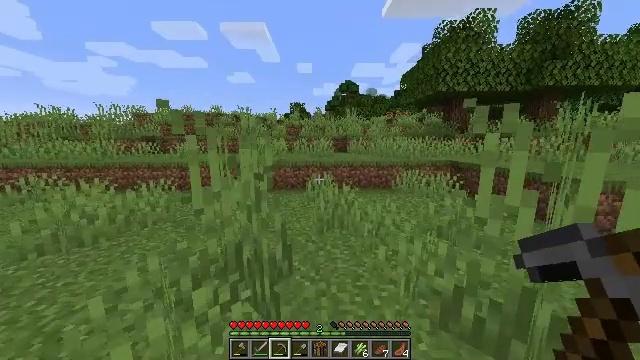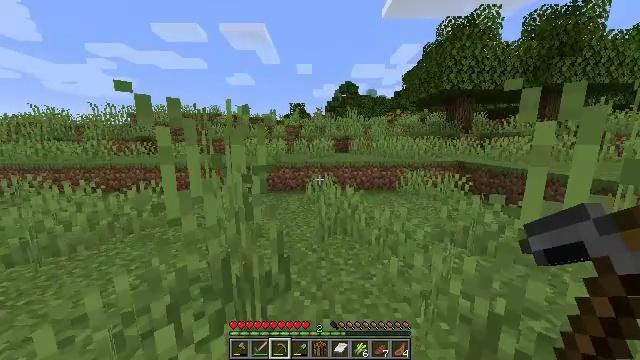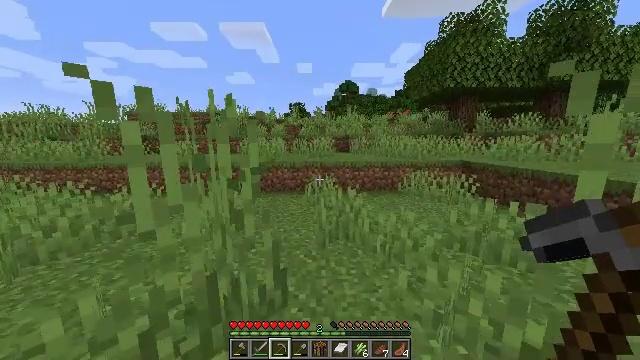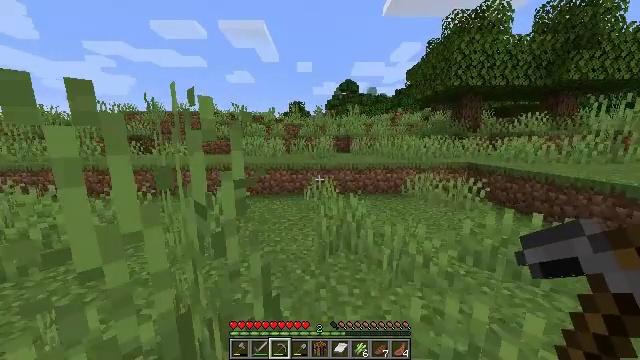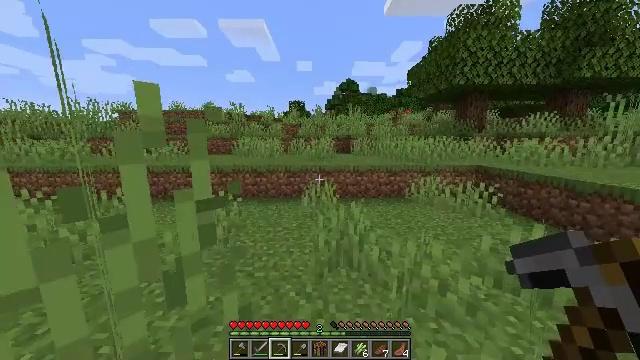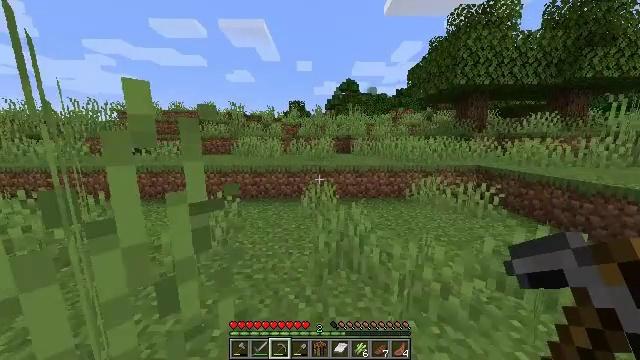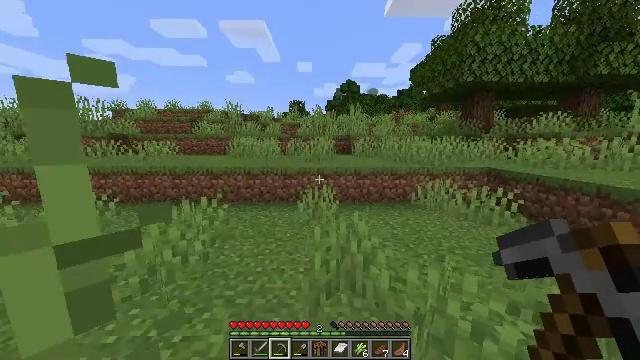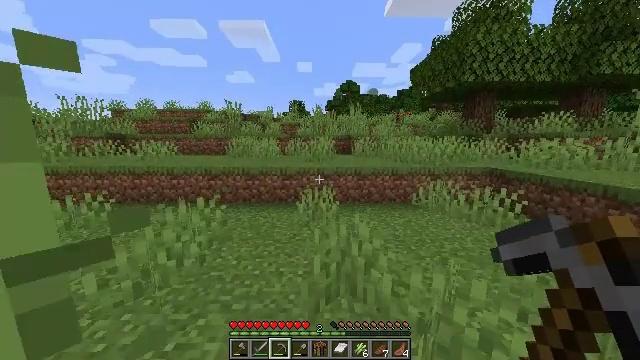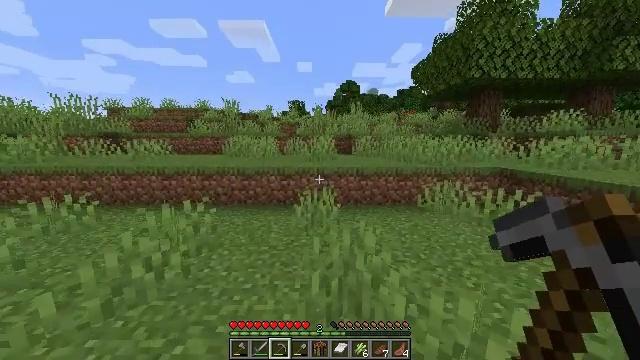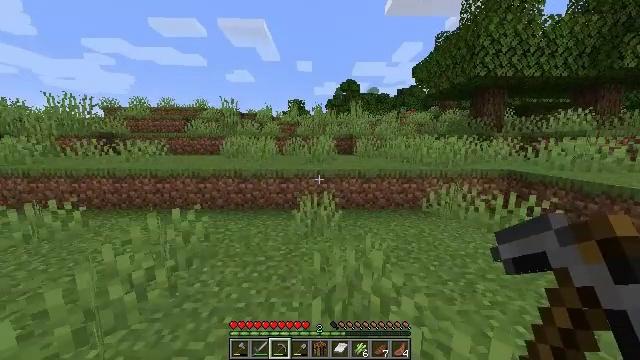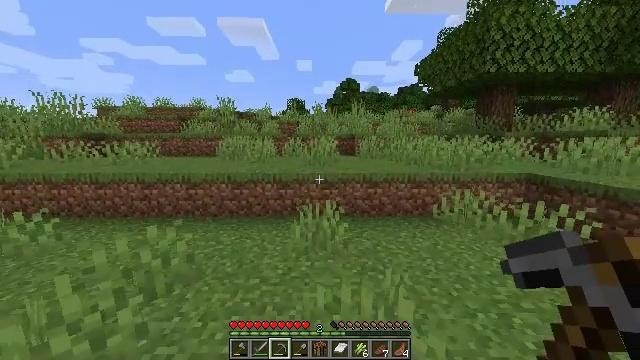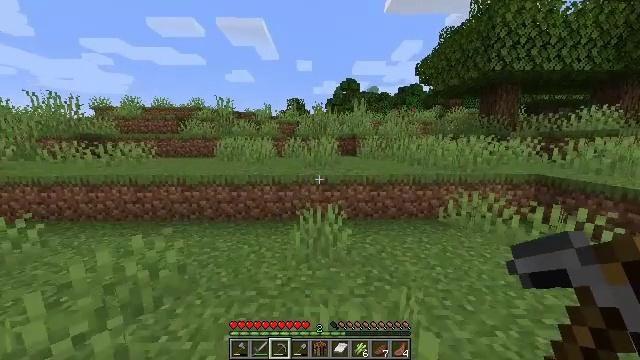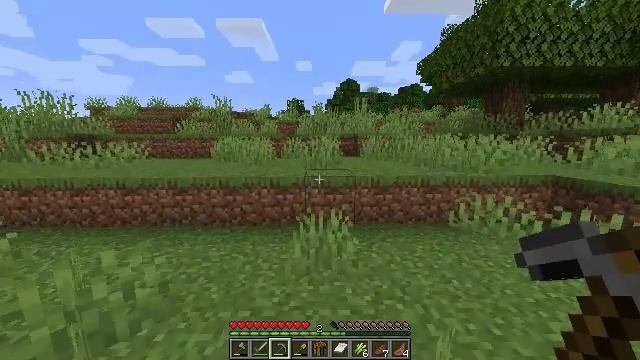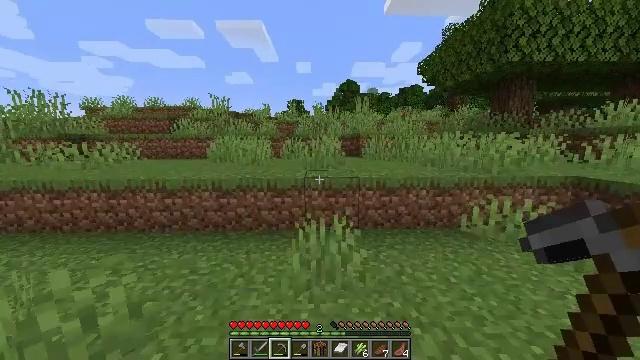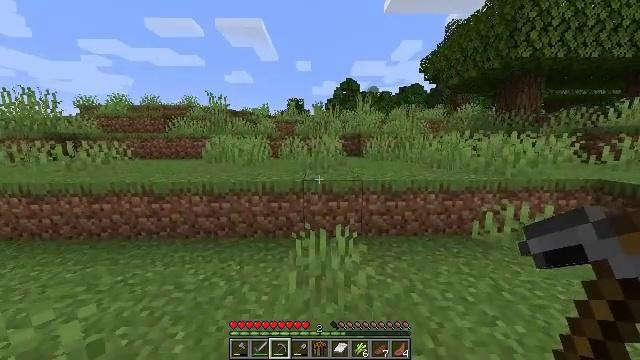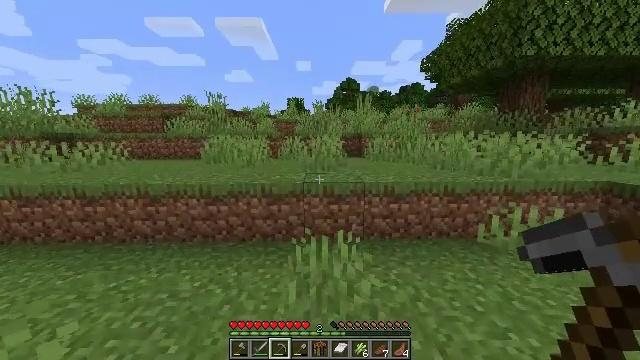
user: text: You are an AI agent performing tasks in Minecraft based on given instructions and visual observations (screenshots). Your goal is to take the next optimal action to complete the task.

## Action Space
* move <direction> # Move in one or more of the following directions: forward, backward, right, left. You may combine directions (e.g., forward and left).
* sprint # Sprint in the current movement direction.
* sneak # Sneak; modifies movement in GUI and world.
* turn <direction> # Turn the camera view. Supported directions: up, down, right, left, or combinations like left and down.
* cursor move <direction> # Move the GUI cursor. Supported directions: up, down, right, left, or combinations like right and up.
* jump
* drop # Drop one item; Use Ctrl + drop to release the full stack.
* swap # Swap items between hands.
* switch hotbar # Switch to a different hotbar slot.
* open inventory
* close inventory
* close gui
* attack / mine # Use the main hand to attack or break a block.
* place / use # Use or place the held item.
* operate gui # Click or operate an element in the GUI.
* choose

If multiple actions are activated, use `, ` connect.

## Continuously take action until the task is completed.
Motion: motion action
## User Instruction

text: Break the grass block.
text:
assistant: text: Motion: move forward
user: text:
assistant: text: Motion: move forward
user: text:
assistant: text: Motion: move forward
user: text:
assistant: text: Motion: move forward
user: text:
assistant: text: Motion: move forward
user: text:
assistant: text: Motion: move forward
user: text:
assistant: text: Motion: move forward
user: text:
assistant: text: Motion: move forward
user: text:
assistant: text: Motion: move forward
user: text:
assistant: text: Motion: move forward
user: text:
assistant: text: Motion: move forward
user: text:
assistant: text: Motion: move forward
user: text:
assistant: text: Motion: move forward
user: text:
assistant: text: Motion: move forward
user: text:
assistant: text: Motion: move forward and move left
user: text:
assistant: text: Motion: move forward and move left
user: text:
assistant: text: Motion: move forward and move left
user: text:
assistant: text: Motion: move forward and move left, turn left
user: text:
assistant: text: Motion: move forward and move left
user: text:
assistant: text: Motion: move forward
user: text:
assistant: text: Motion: move forward
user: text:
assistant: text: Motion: move forward, turn left
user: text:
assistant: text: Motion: move forward
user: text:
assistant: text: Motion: move forward
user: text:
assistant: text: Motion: move forward
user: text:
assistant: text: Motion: move forward, jump
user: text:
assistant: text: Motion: move forward, jump
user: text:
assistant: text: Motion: move forward, jump
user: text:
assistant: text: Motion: move forward, turn left, jump
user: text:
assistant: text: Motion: move forward, turn left and down